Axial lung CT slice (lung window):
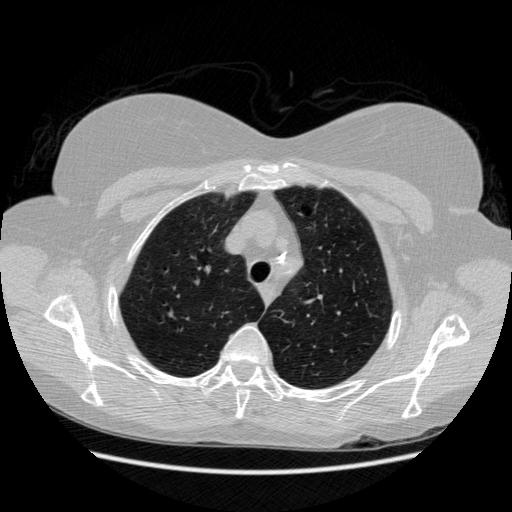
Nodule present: no